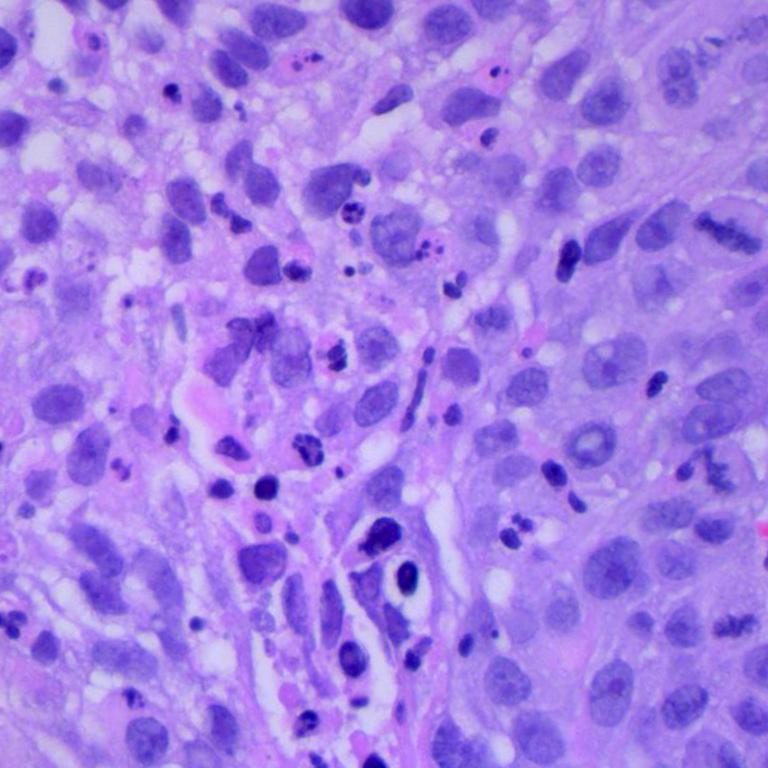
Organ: lung
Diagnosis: squamous carcinomas